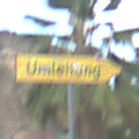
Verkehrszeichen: UmleitungswegweiserRechtsweisend
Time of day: MorningAfternoon
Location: Outdoor (Suburban)
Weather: PartlyCloudy
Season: NotSpecified
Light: Natural